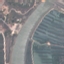
Land use / land cover: River